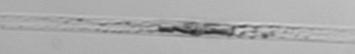
Label: Dactyliosolen_blavyanus